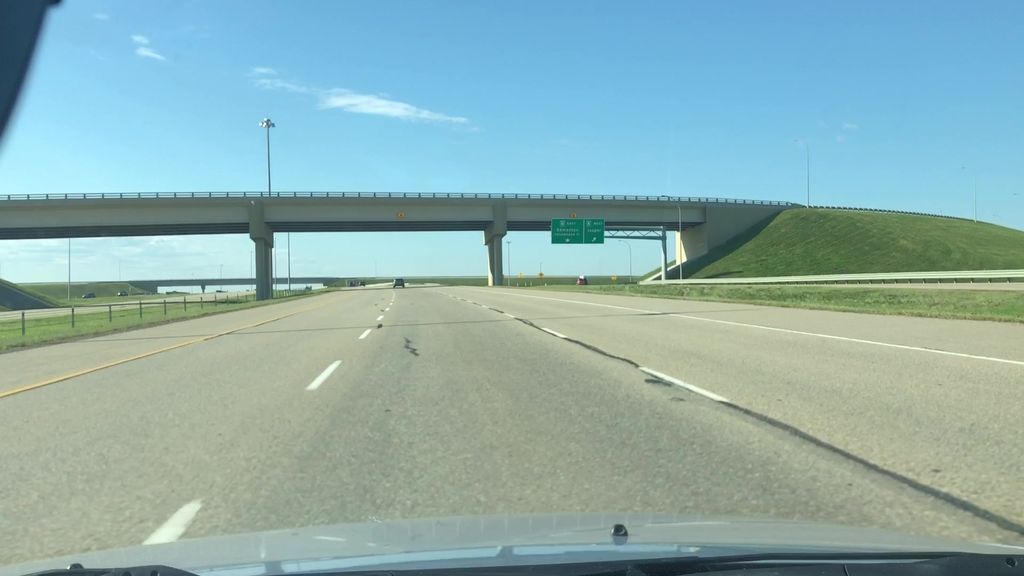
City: edmonton